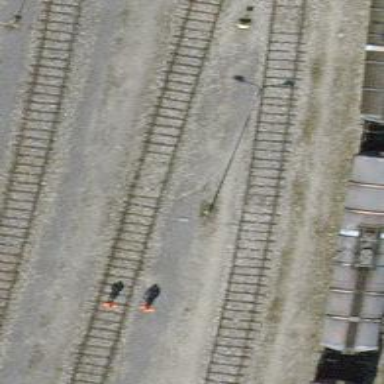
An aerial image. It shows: Single-track spur railway line.